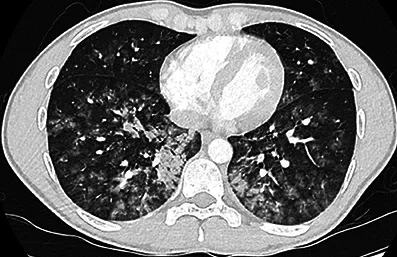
Chest CT at day 1.
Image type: radiology (ct)